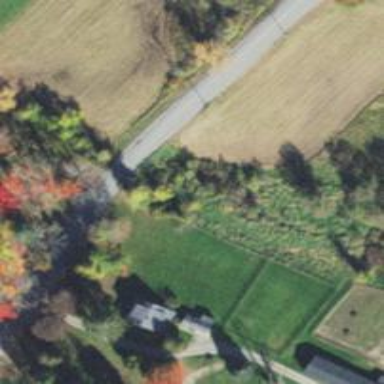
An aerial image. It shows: Culvert tunnel.